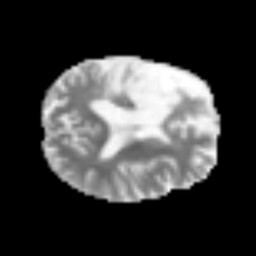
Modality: MD
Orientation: axial
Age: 56
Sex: male
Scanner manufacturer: siemens
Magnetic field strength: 3 T
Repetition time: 3.2 s
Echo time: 0.081 s